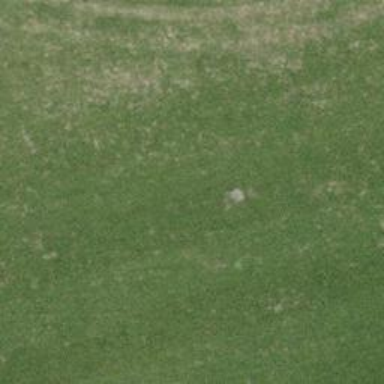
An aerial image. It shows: Golf hole.